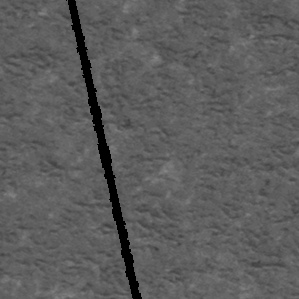
Label: frost